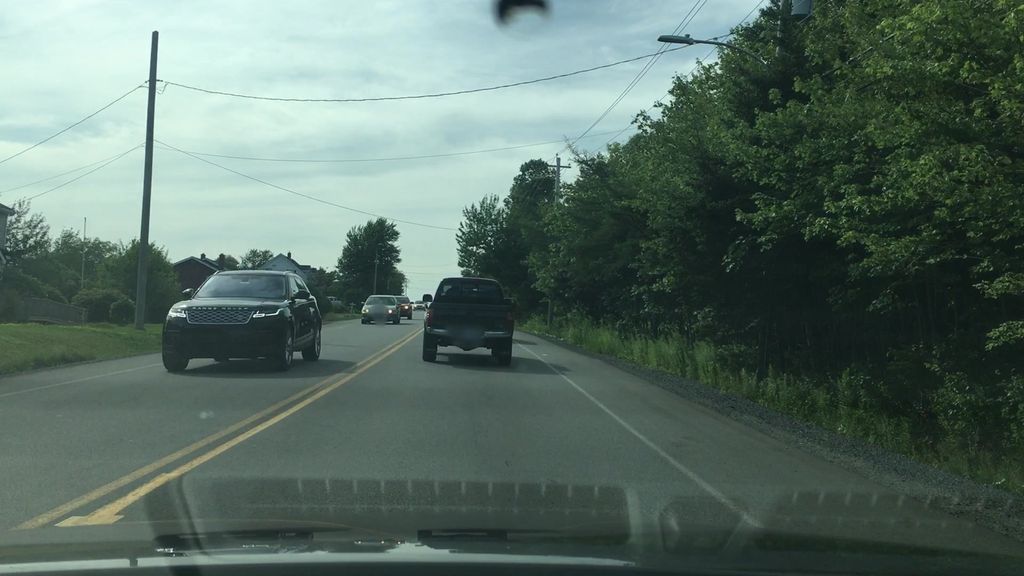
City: halifax